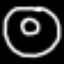
Label: donut